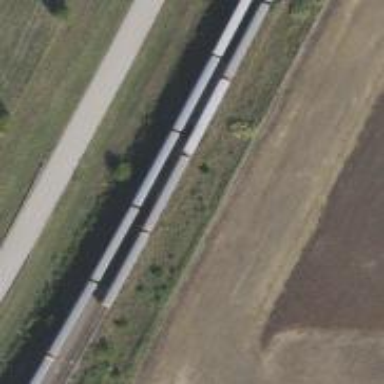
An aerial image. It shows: Railway siding with rails.